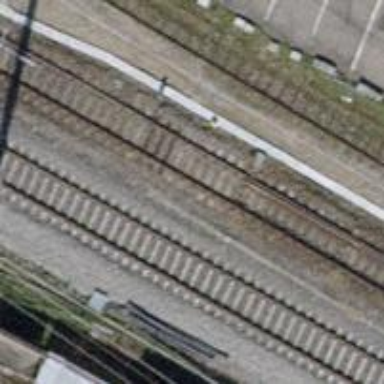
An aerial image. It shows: Railway switch.